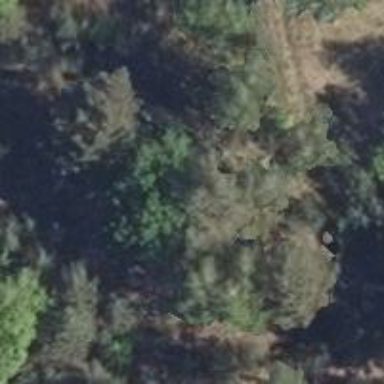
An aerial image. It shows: Shelter that serves as hunting stand.